Question: I am creating an SWT application with two 'TreeViewers' and a 'TableViewer' in between them.
The 'TableViewer' contains images in each row that indicate something about the date in that row of the 'TreeViewer'.
However the problem is that the images in the 'TableViewer' are not properly aligning with the rows in the 'TreeViewer'. Is there any way for me to ensure that their rows stay exactly leveld?
Thanks

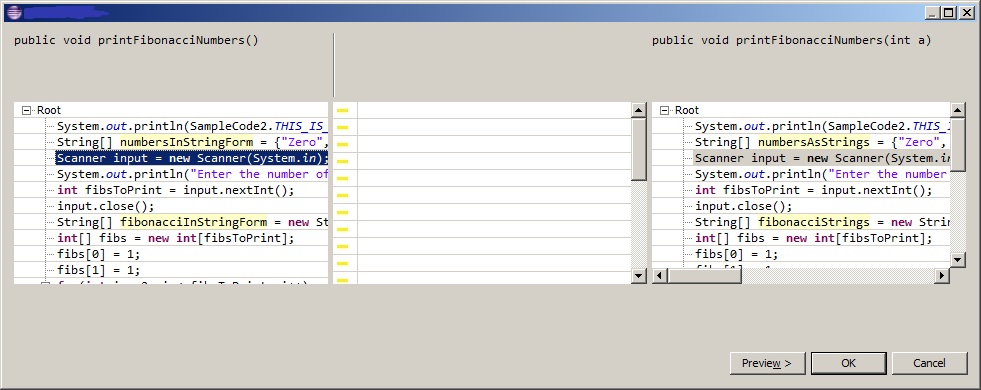
Answer: You can change the way the height of a row is measured by overriding the behaviour of the "measuring method", i.e. adding a 'Listener' to 'SWT.MeasureItem'. There is a good example <URL>. Just use the height of the icon you use in the 'TreeViewer' plus maybe a couple of border pixels.
Here is the important code part:
'''
Display display = new Display();
Shell shell = new Shell(display);
shell.setBounds(10,10,200,250);
final Table table = new Table(shell, SWT.NONE);
table.setBounds(10,10,150,200);
table.setLinesVisible(true);
for (int i = 0; i < 5; i++) {
new TableItem(table, SWT.NONE).setText("item " + i);
}
table.addListener(SWT.MeasureItem, new Listener() {
public void handleEvent(Event event) {
int clientWidth = table.getClientArea().width;
event.height = event.gc.getFontMetrics().getHeight() * 2;
event.width = clientWidth * 2;
}
});
shell.open();
while (!shell.isDisposed()) {
if (!display.readAndDispatch()) display.sleep();
}
display.dispose();
'''